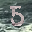
Label: 5